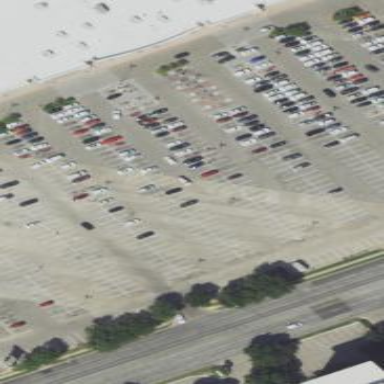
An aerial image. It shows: Parking area.